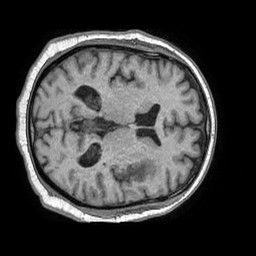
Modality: T1w
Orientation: axial
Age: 64
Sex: male
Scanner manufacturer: philips
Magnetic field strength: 1.5 T
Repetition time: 0.00764 s
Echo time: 0.003474 s